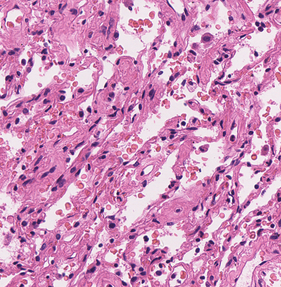
Tumor epithelial tissue: no
Tumor-associated stroma tissue: no
Normal tissue: yes